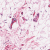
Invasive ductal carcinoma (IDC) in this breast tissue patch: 0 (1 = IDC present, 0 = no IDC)